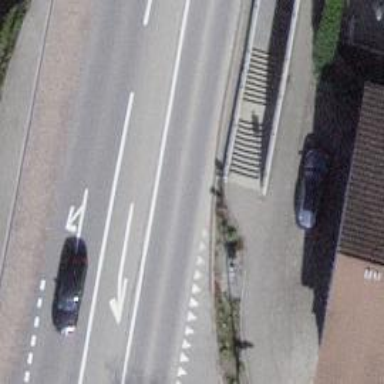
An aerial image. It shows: Paved road with steps.